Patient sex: F
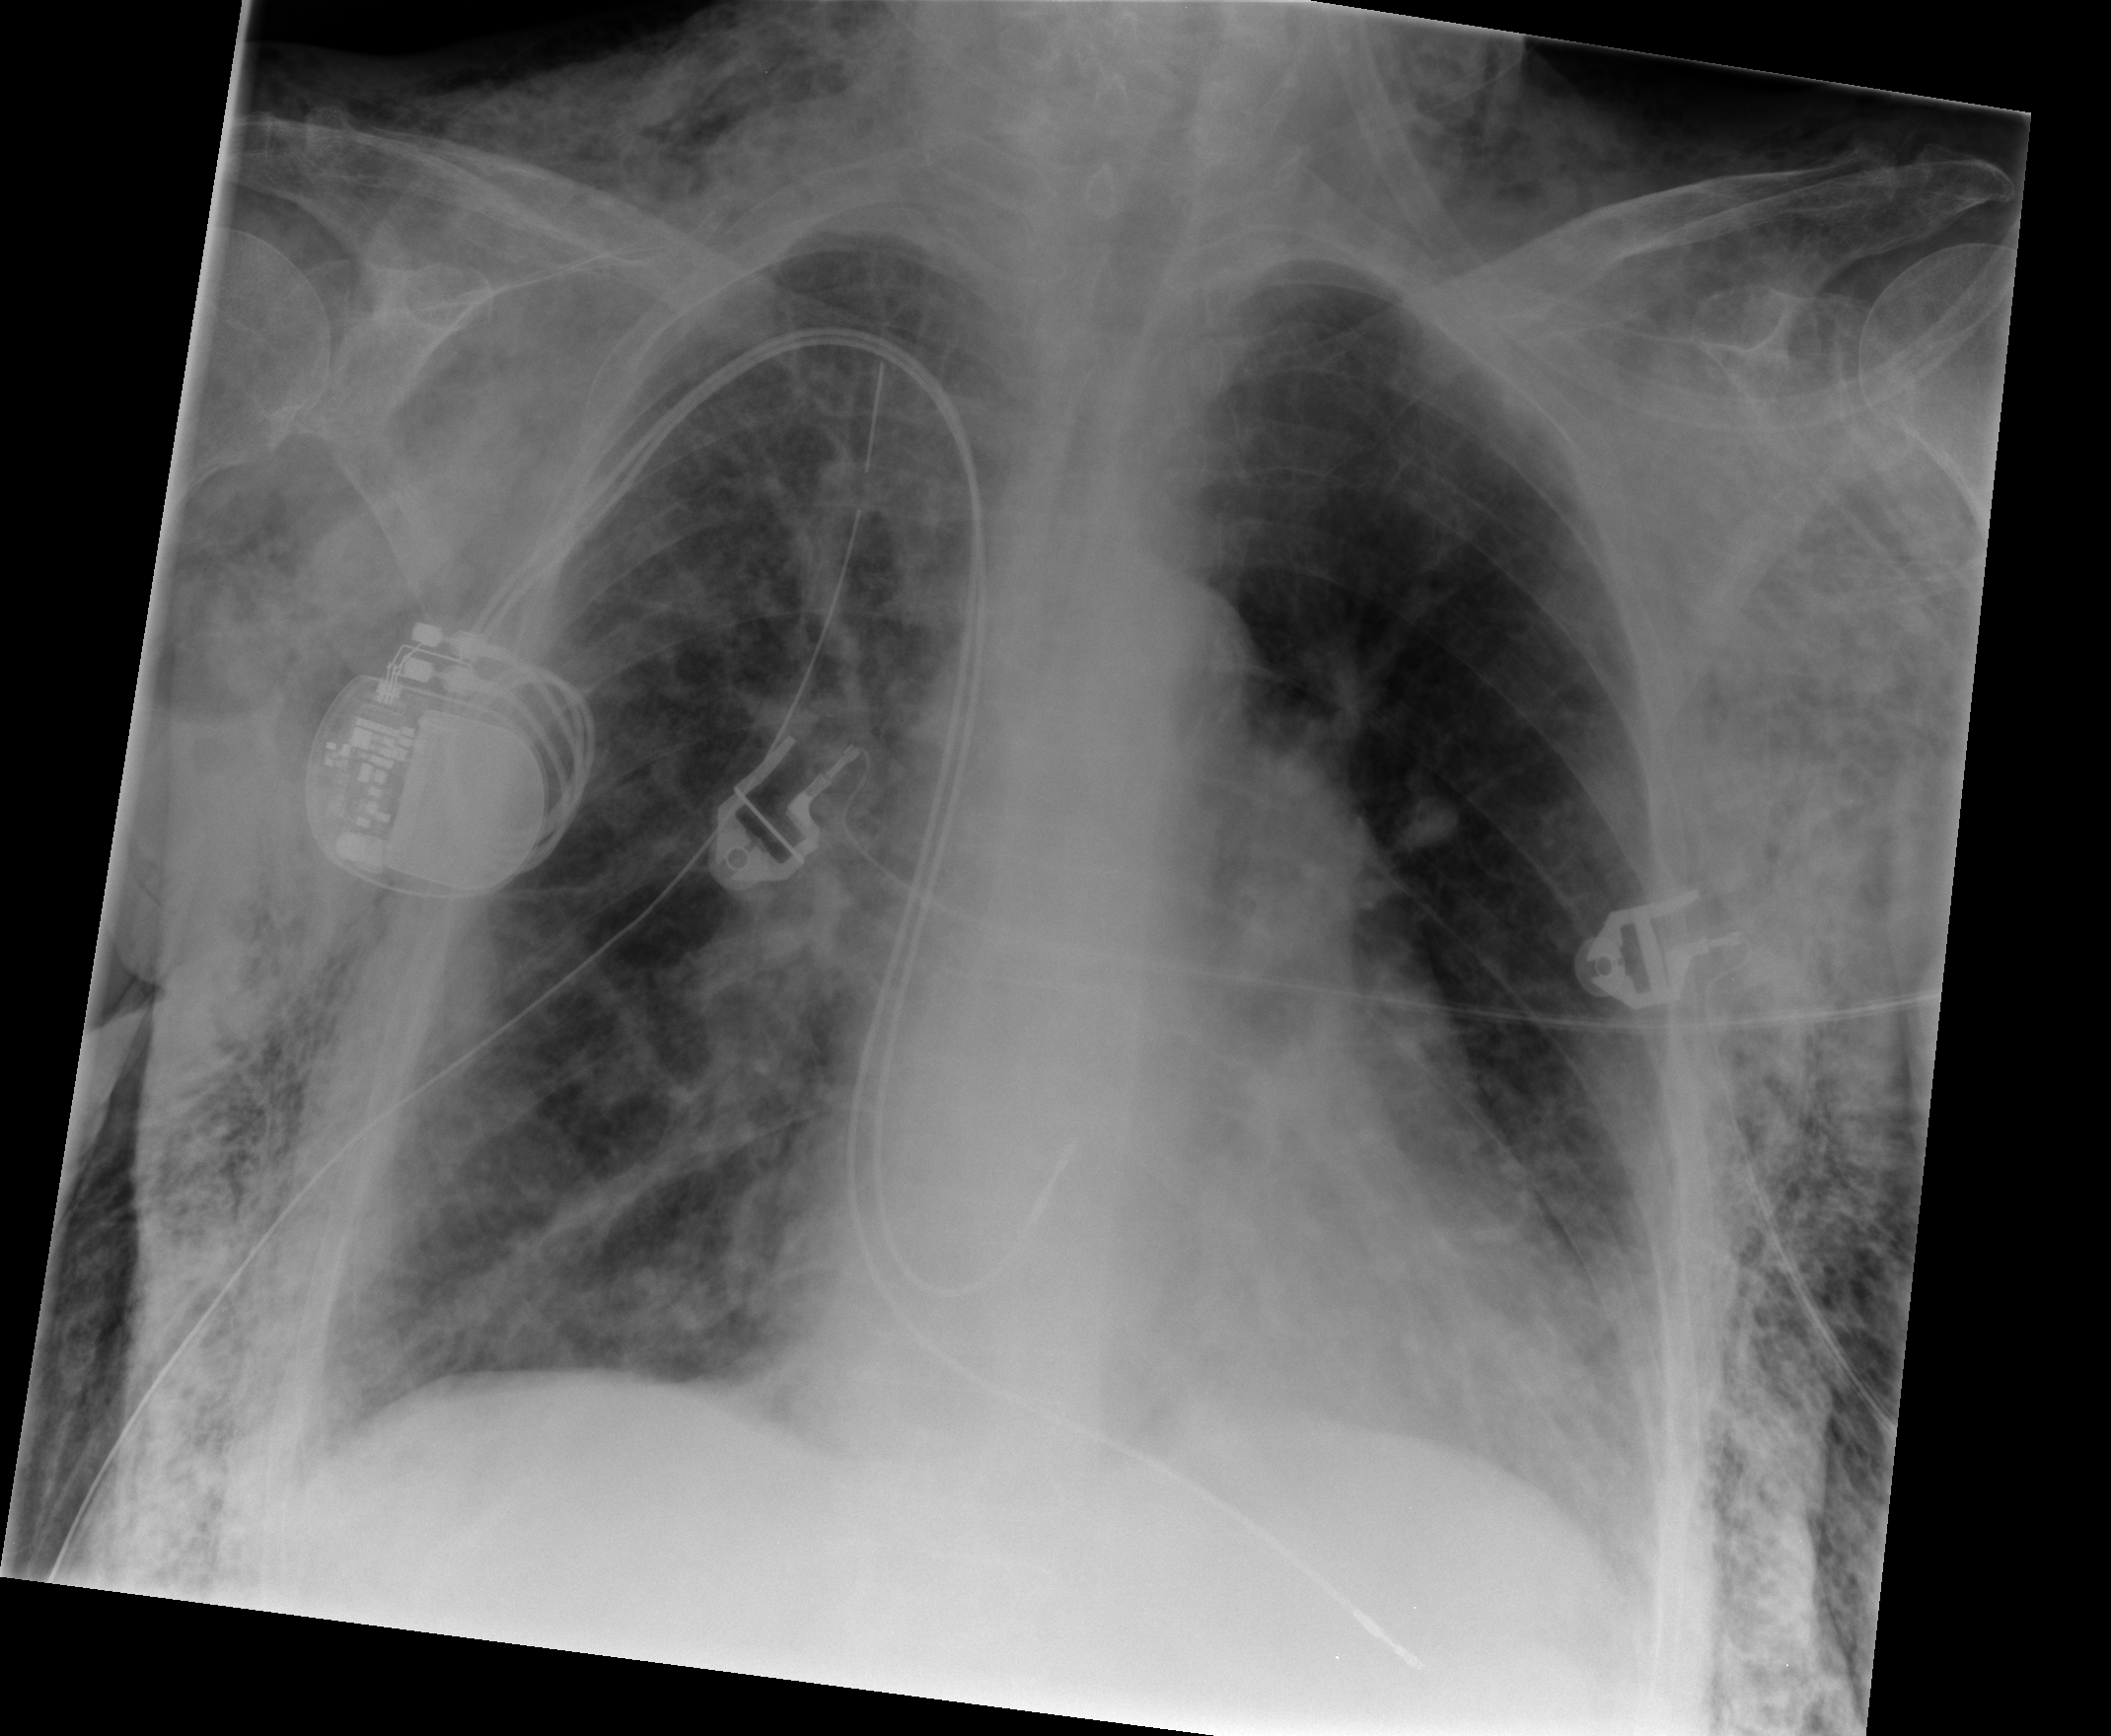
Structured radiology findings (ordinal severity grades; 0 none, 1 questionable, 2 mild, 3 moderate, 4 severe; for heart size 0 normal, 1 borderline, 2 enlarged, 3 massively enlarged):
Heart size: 0
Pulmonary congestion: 0
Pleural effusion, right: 0
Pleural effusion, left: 0
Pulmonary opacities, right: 2
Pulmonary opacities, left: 0
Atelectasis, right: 2
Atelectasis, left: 0